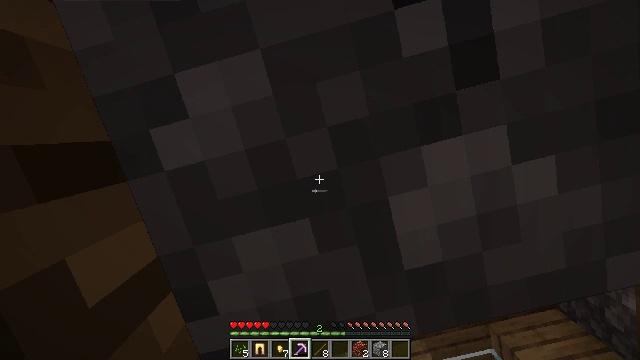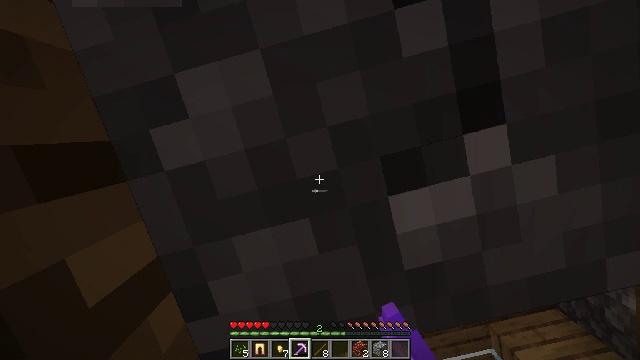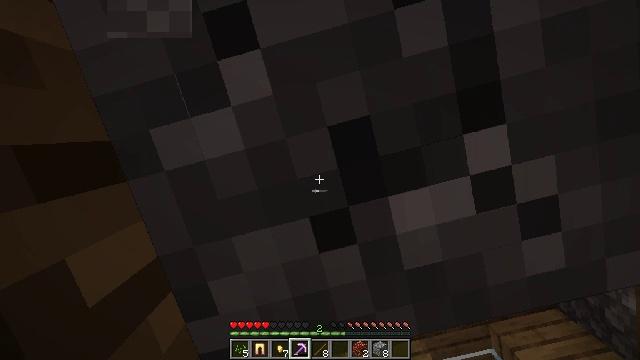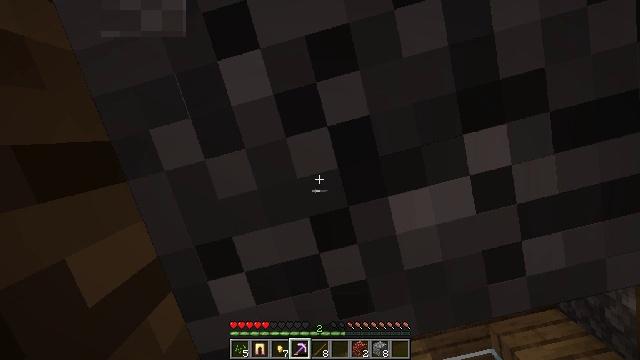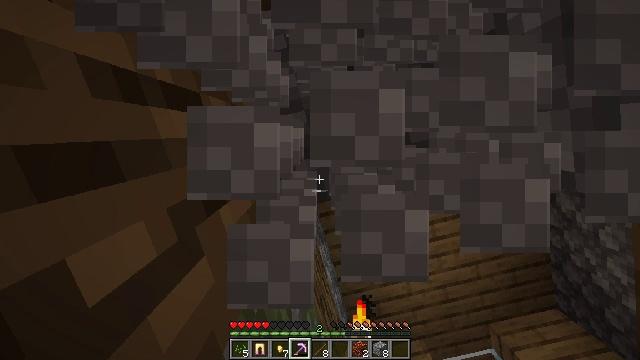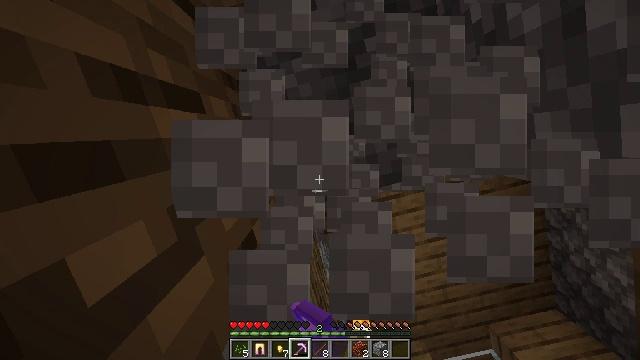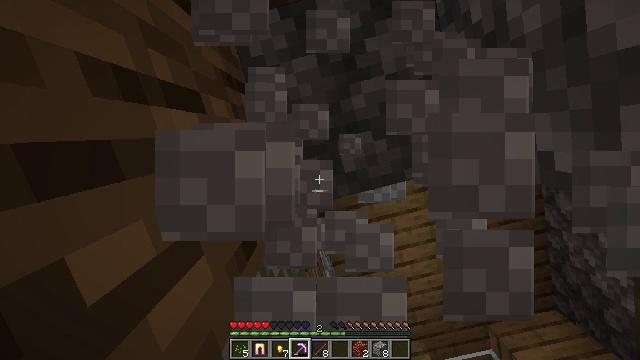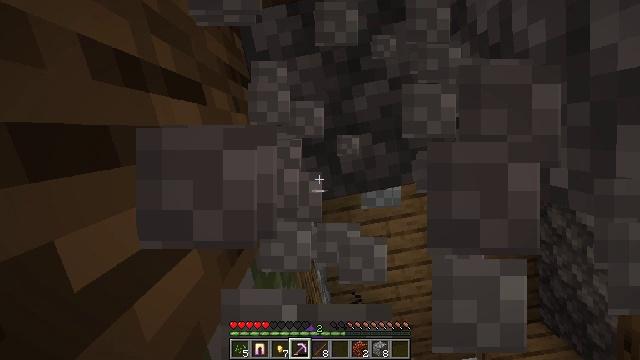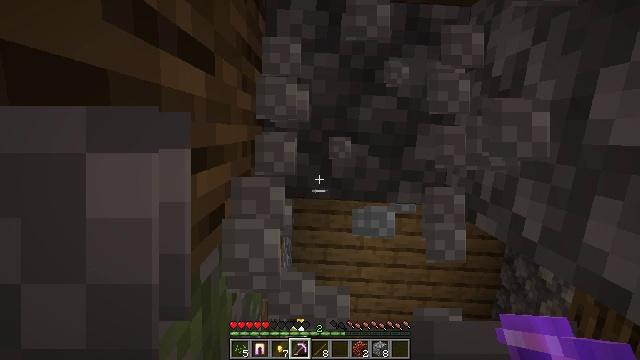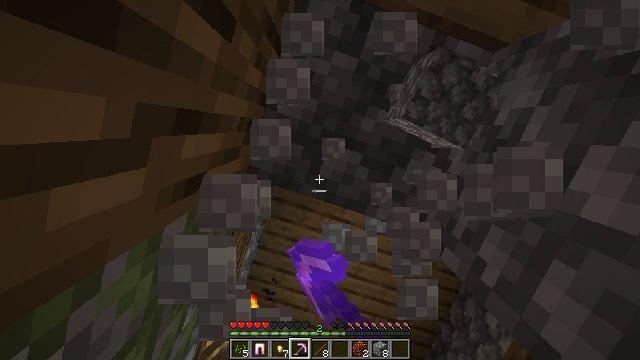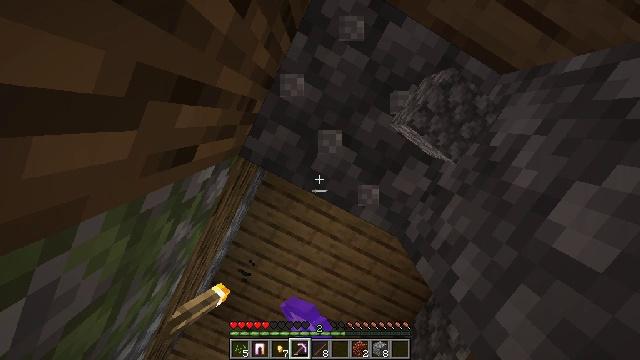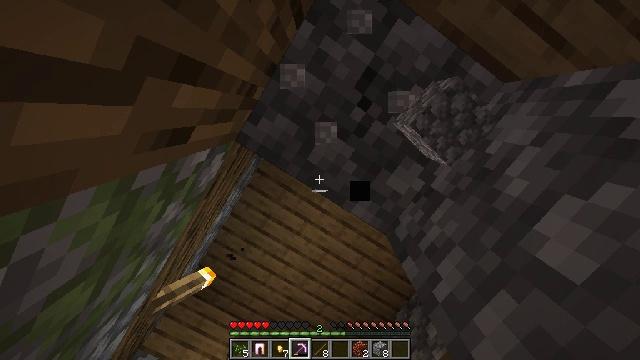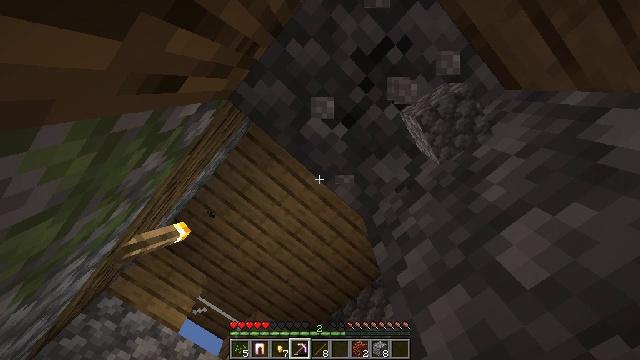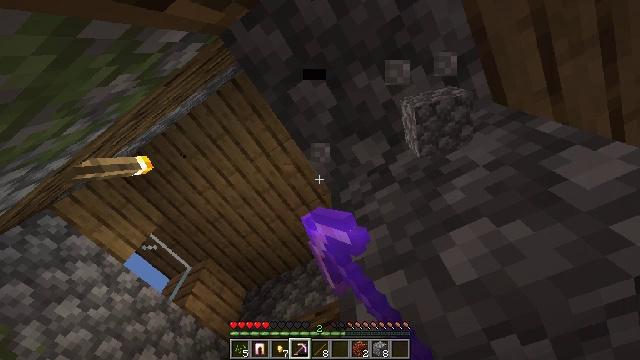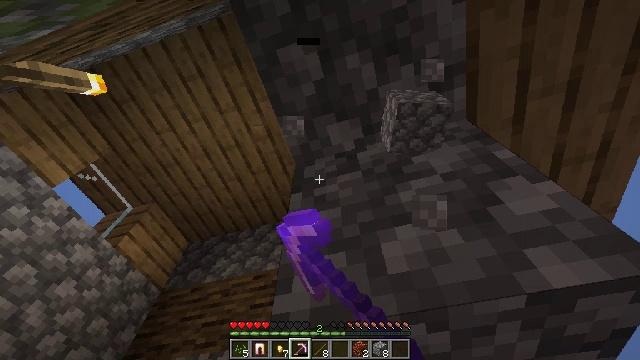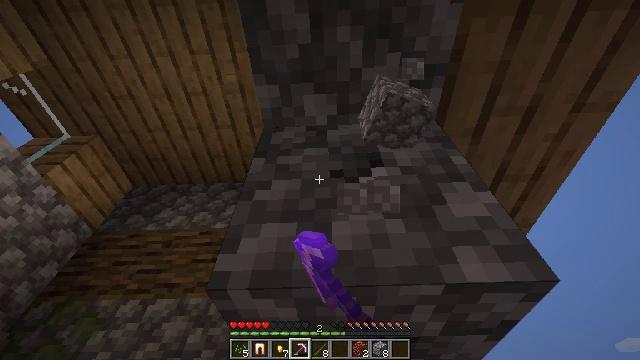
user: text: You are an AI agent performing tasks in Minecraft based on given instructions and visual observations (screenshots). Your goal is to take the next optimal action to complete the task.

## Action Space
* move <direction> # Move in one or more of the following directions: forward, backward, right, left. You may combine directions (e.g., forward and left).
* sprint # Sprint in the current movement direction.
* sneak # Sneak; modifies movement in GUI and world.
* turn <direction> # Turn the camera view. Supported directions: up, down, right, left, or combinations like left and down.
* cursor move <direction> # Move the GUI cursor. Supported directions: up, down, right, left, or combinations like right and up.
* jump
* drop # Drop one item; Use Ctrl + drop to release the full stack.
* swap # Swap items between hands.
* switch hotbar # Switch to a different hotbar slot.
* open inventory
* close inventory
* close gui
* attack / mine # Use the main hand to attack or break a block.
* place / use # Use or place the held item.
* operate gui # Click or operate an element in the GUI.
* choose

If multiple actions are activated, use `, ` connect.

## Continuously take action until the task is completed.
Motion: motion action
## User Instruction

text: Break the cobblestone to create a path.
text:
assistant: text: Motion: attack / mine
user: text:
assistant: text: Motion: attack / mine
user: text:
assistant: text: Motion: attack / mine
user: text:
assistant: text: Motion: attack / mine
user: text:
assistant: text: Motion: attack / mine
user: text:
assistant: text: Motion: attack / mine
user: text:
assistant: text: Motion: turn right, attack / mine
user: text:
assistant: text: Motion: turn right, attack / mine
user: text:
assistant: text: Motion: turn right, attack / mine
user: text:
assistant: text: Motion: turn right and down, attack / mine
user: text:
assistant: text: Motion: turn right and down, attack / mine
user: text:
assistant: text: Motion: turn right and down, attack / mine
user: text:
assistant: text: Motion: turn right and down, attack / mine
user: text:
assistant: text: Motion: turn right and down, attack / mine
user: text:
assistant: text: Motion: turn right and down, attack / mine
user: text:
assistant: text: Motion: turn right and down, attack / mine
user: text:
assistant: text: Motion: turn right and down, attack / mine
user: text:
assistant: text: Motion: turn down, attack / mine
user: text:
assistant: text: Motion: turn down, attack / mine
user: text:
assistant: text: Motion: turn down, attack / mine
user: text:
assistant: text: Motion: attack / mine
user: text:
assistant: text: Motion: attack / mine
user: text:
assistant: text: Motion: attack / mine
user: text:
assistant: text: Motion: attack / mine
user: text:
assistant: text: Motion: attack / mine
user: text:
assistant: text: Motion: attack / mine
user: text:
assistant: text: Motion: move forward, attack / mine
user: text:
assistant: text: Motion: move forward, attack / mine
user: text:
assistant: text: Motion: move forward, attack / mine
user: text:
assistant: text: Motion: move forward, attack / mine